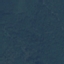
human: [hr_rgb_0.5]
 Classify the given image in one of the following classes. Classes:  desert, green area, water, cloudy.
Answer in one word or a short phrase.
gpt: green area